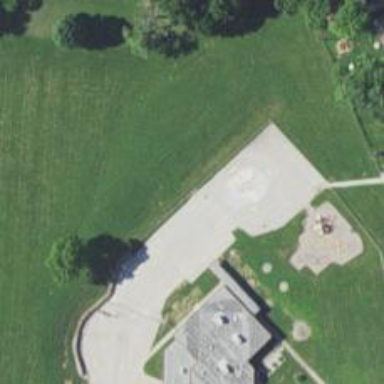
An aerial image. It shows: Basketball court with asphalt surface.